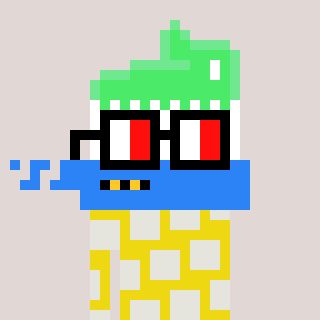
a pixel art character with square glasses with black frames and red eyes, a toothbrush-shaped head and a yellow-colored body on a warm background